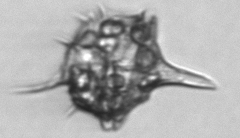
Label: Amylax